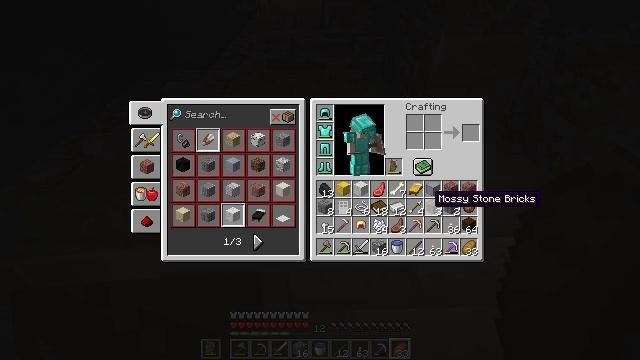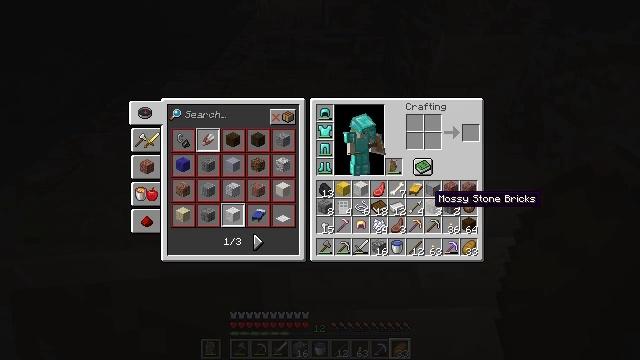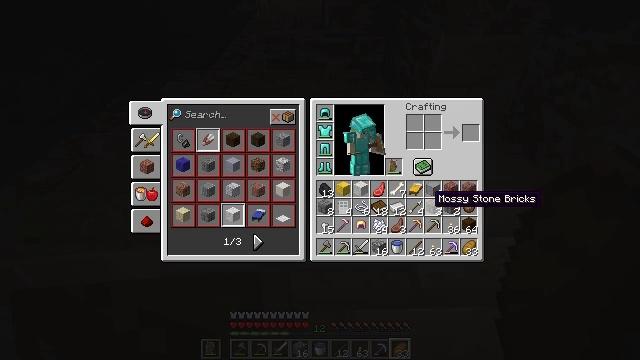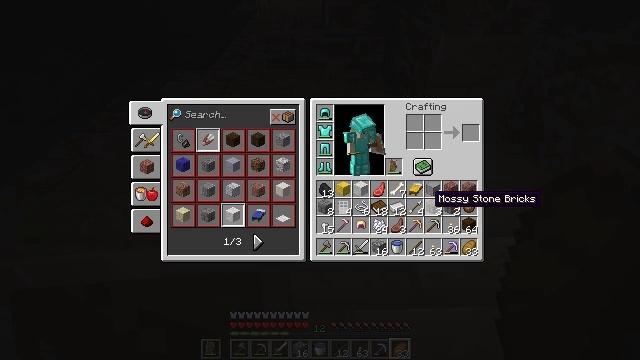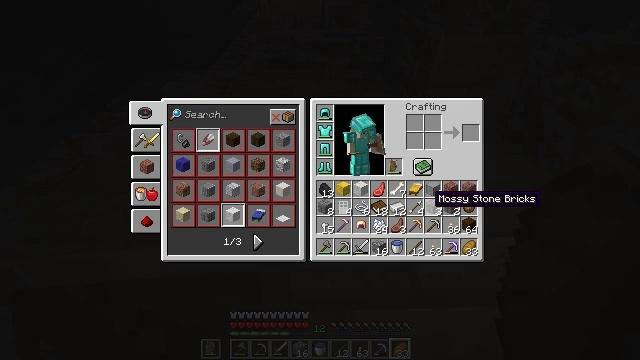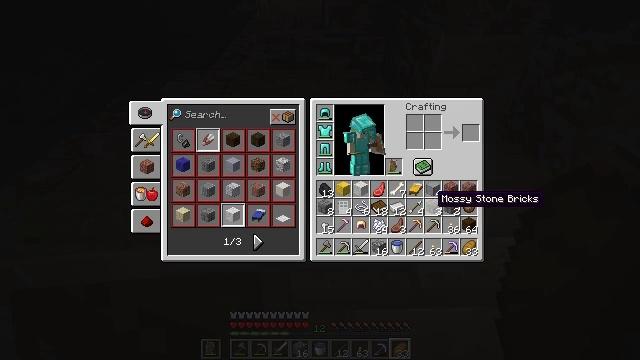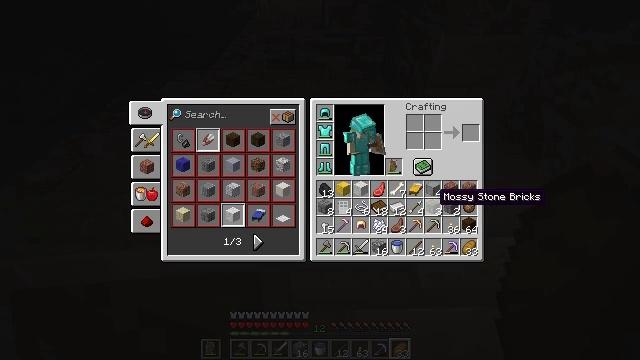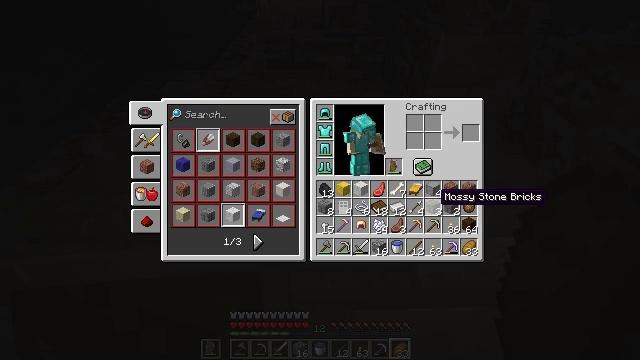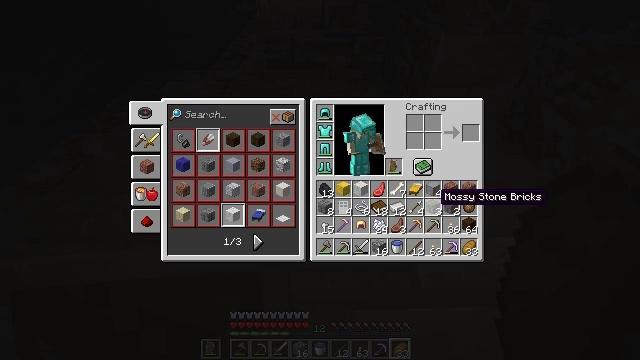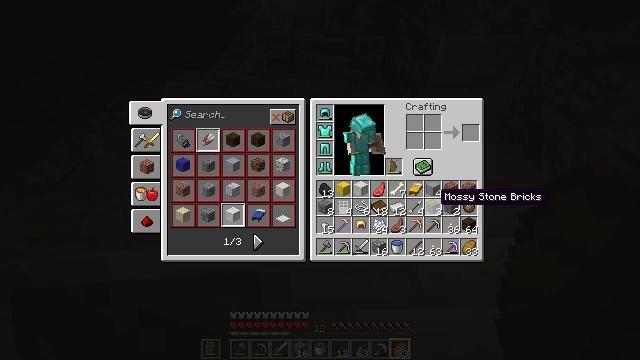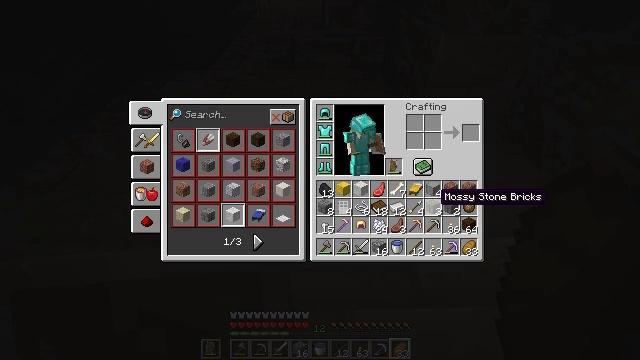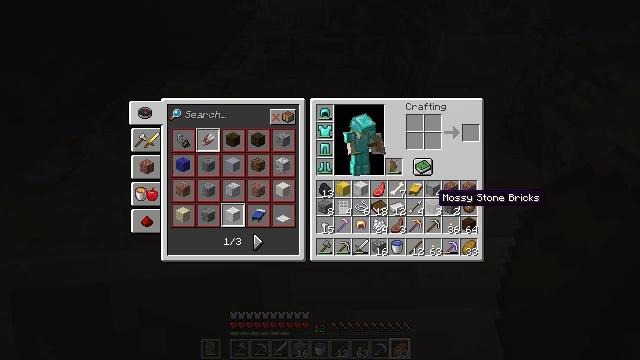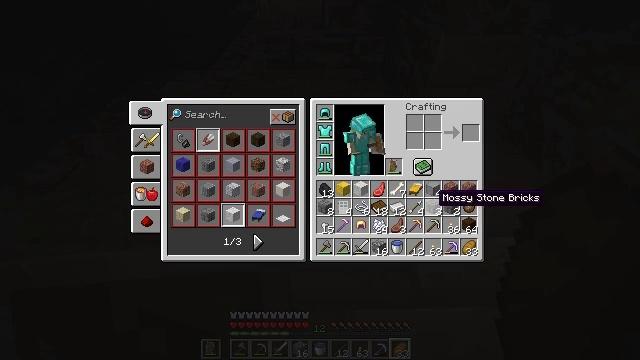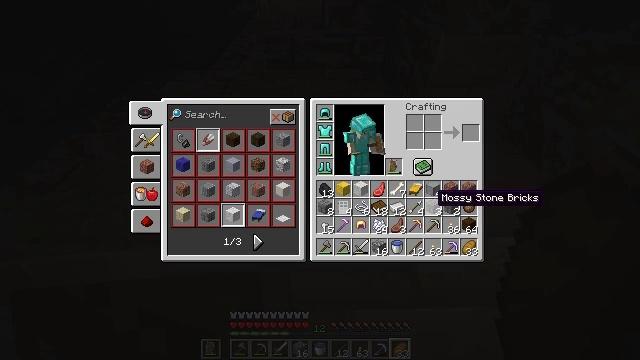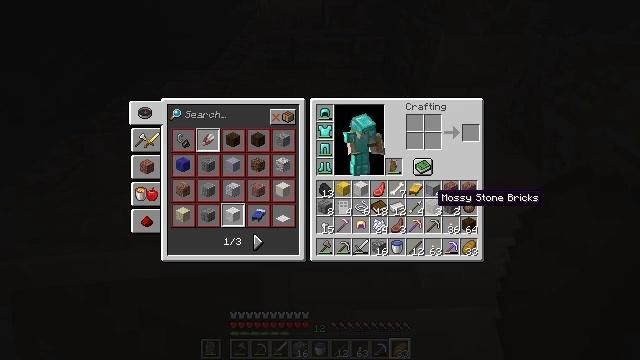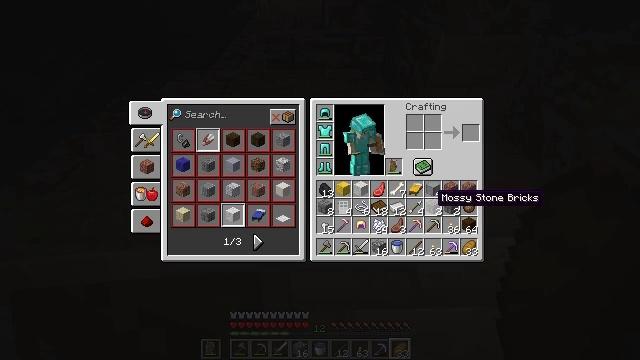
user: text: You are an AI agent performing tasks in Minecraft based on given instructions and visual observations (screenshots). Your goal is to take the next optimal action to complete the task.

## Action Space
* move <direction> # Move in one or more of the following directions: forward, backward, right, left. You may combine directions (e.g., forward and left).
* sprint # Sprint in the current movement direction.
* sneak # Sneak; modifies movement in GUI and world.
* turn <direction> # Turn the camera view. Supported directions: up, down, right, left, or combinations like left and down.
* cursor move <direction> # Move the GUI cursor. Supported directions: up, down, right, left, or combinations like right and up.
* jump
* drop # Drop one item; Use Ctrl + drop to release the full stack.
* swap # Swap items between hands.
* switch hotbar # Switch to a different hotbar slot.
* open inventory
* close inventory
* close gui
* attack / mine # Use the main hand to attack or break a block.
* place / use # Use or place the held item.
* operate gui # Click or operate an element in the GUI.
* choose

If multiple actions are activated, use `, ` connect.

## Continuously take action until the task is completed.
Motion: motion action
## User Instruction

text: Drop mossy stone bricks.
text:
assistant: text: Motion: no_op
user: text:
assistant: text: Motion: no_op
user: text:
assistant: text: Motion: no_op
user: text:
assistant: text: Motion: no_op
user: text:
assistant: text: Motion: no_op
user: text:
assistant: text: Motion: no_op
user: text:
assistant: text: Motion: no_op
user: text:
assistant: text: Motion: no_op
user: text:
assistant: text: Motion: no_op
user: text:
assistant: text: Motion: no_op
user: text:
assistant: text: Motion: no_op
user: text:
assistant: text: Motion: no_op
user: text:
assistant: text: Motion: no_op
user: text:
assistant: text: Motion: no_op
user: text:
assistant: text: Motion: drop
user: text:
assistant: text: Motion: drop
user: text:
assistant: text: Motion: drop
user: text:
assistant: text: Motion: no_op
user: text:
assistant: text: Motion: no_op
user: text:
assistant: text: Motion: no_op
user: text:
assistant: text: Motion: no_op
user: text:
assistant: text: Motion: no_op
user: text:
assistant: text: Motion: no_op
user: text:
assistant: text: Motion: no_op
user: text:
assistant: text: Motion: no_op
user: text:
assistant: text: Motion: no_op
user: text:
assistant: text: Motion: drop
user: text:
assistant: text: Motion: drop
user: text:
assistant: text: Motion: drop
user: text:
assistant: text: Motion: no_op